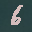
Label: 6